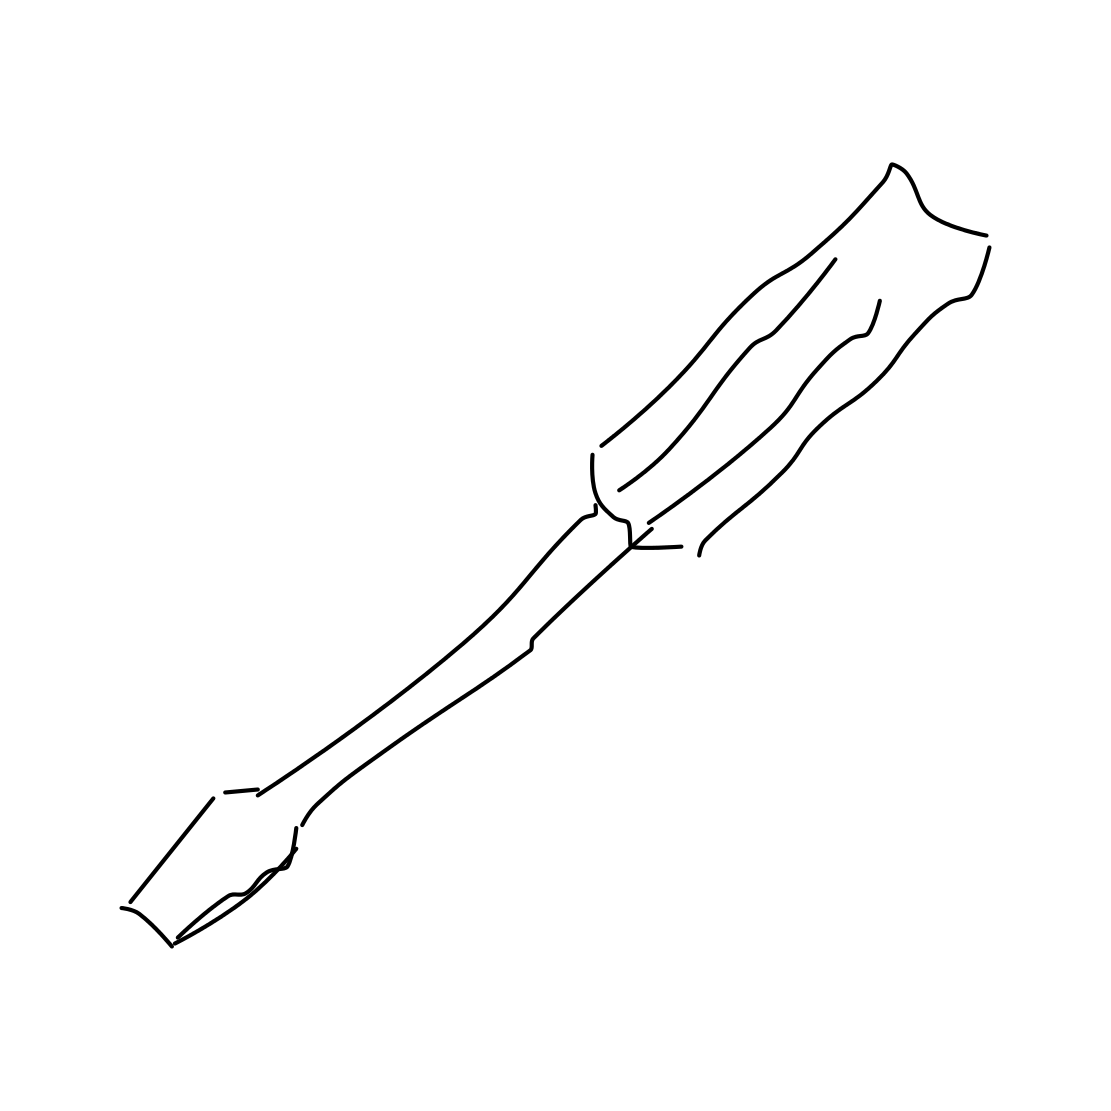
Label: screwdriver